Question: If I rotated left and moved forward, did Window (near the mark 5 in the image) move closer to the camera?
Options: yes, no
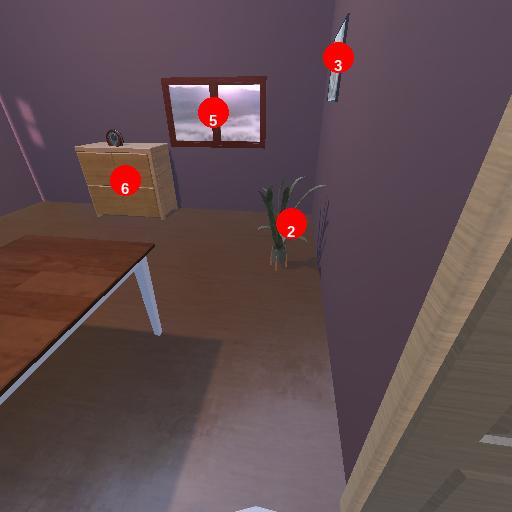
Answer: yes